Question: I don't suppose someone could guide me on the proper way to dynamically size a UITextView while still using Auto-Layout? Using Swift, that is.
I've tried programmatically adjusting the bottom constraints in attempt to get the UITextView to hug the content. But I'm not sure how to get the height of the content of the UITextView?
I'm attempting to load data into UITextView fields, then, dynamically adjust them to look neat.
'''
@IBOutlet weak var serviceDescriptionTextViewBottomGuide: NSLayoutConstraint!
override func viewDidLoad() {
self.activityName.text = serviceCodes[selectionValue]
self.serviceDescriptionTextView.text = serviceDescription[selectionValue]
self.whenToUseDescriptionTextView.text = whenToUseCode[selectionValue]
self.serviceDescriptionTextViewBottomGuide?.constant += x
}
'''

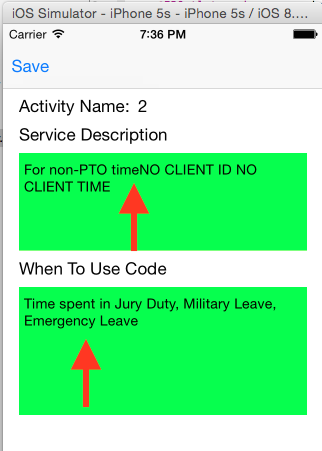
Answer: Disable scrolling and do not put any other constraint that can dictate the height of UITextView.